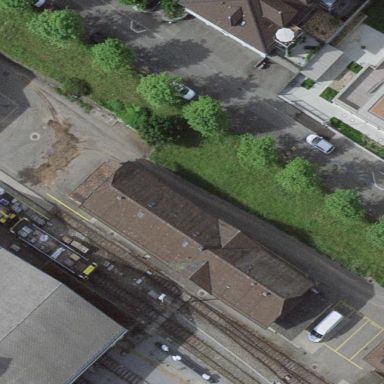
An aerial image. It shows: Building with hipped roof.